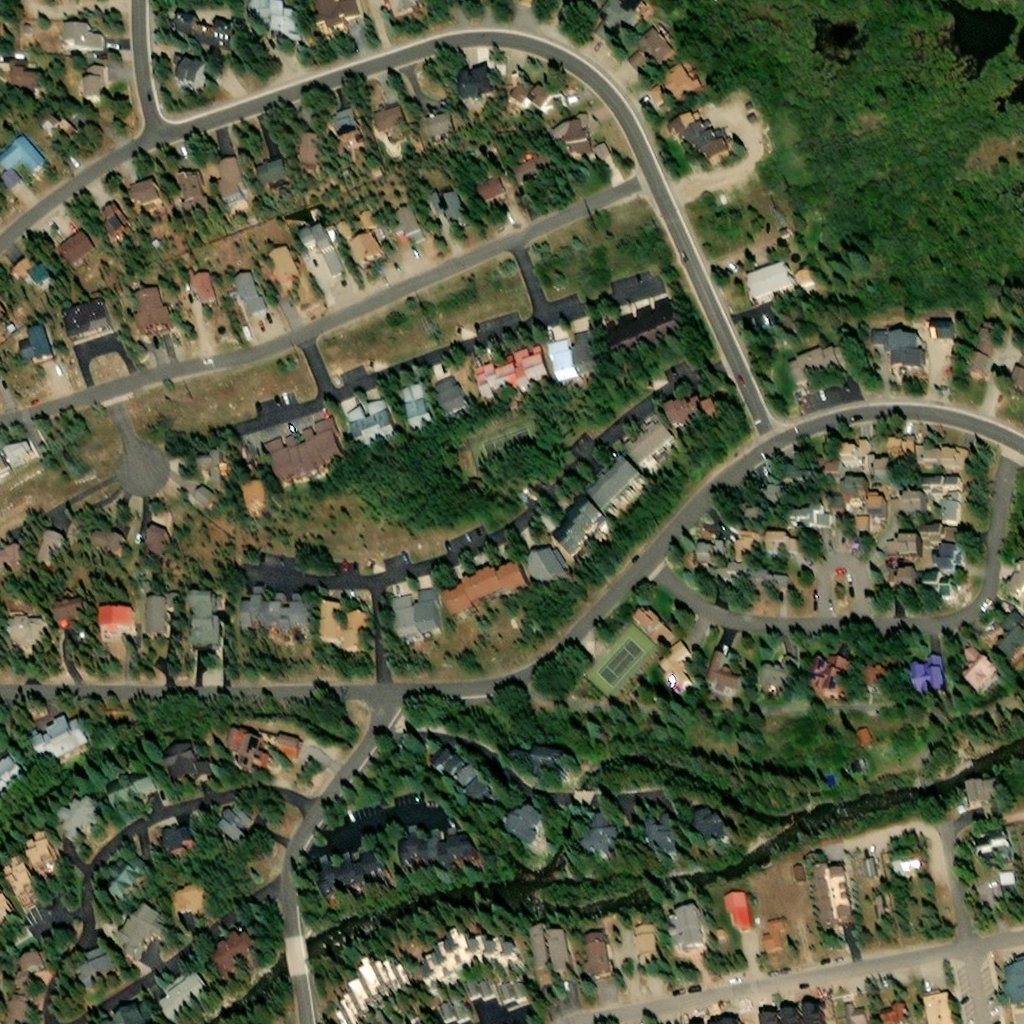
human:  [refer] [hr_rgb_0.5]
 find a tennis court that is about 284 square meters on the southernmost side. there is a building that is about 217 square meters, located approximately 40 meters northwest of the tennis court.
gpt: <box>[[57, 62, 62, 67, 0]]</box>

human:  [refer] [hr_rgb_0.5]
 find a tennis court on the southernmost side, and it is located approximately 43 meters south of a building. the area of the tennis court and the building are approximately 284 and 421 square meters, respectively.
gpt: <box>[[57, 62, 62, 67, 0]]</box>

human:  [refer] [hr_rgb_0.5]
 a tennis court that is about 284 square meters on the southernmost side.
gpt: <box>[[57, 62, 62, 67, 0]]</box>